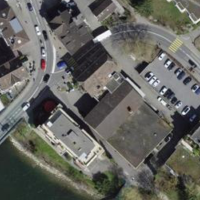
EUNIS habitat code: 54
Species observed at this site:
Cornus sanguinea